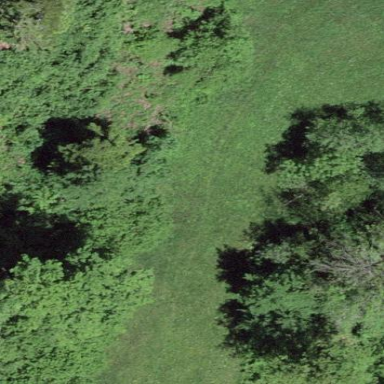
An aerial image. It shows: Beautiful meadow.